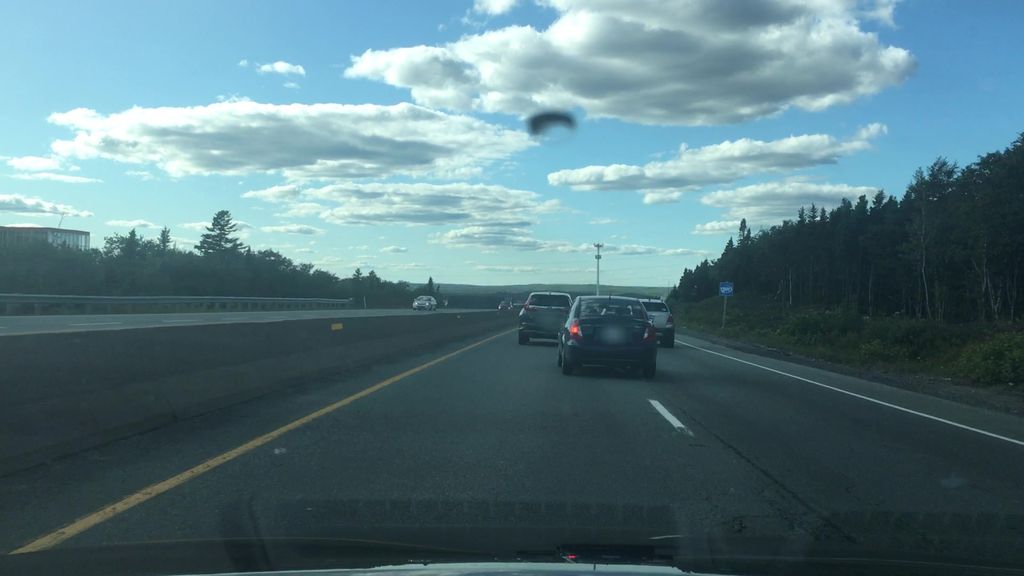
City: halifax